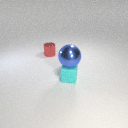
large blue metal sphere above small cyan rubber cube